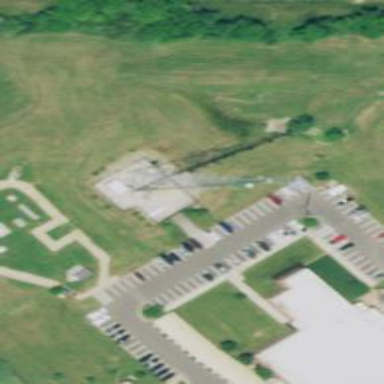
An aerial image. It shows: Mast tower used for communication.